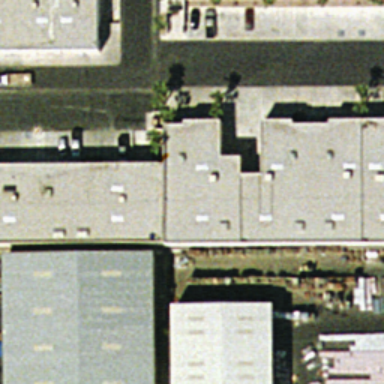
There are some roads between buildings .